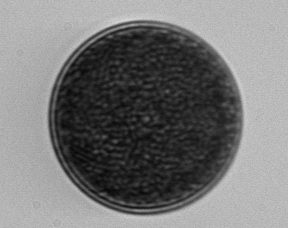
Label: Coscinodiscus